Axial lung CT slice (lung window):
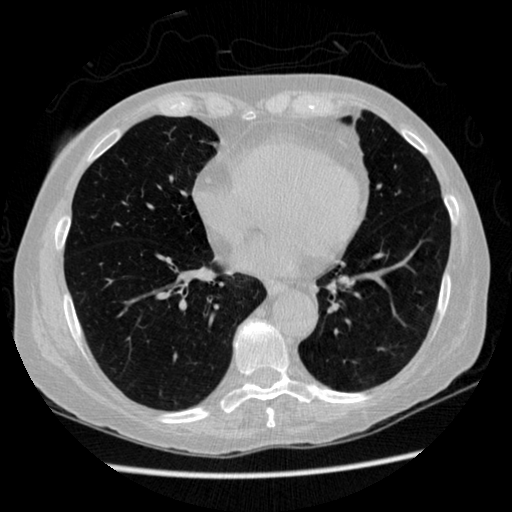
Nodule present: no